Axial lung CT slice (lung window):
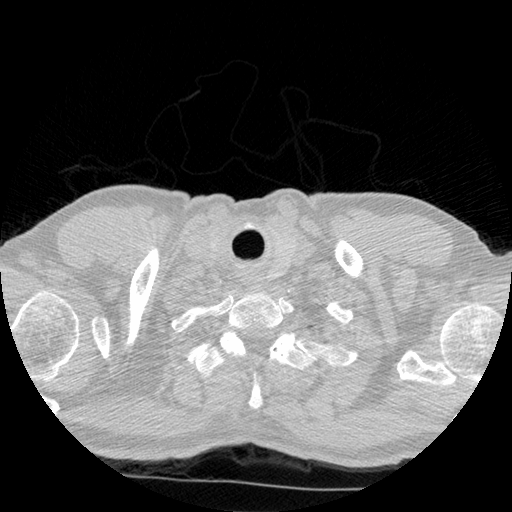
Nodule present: no